Field crop: tomato
Growth stage: 1
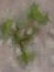
Species: portulaca